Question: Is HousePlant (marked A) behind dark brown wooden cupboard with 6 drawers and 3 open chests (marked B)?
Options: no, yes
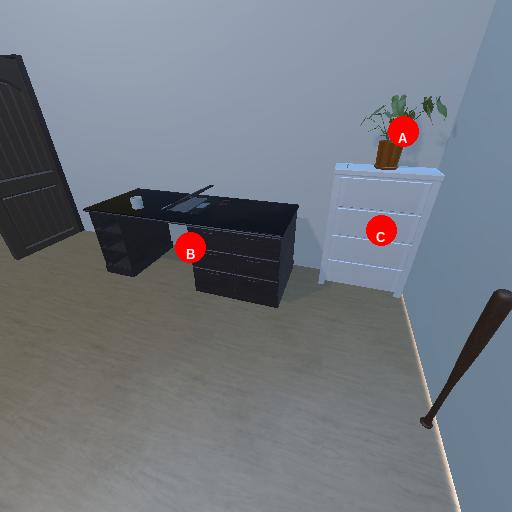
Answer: no